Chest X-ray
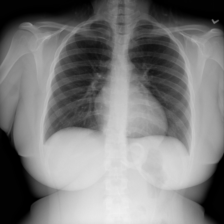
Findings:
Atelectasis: negative
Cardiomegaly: negative
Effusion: negative
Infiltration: negative
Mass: negative
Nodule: negative
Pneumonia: negative
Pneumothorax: negative
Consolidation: negative
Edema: negative
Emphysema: negative
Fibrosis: negative
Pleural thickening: negative
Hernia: negative